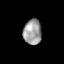
Tissue: lung
Cell type: Epithelial cells
Senescence score: 0.2235
Nuclear area (px): 451
Mean DAPI intensity: 155.878